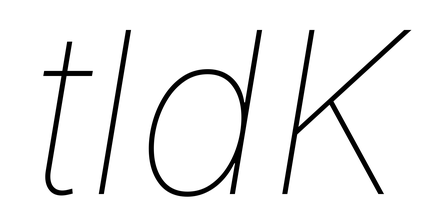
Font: Inter-Italic_Thin_Italic